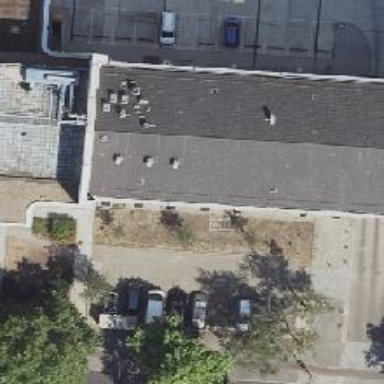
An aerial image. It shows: Office building.